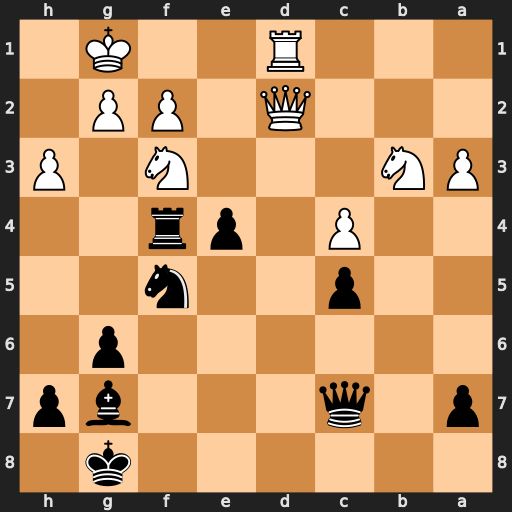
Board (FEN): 6k1/p1q3bp/6p1/2p2n2/2P1pr2/PN3N1P/3Q1PP1/3R2K1
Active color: b
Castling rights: -
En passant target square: -
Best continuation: exf3 Qd5+ Qf7